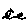
Label: fish